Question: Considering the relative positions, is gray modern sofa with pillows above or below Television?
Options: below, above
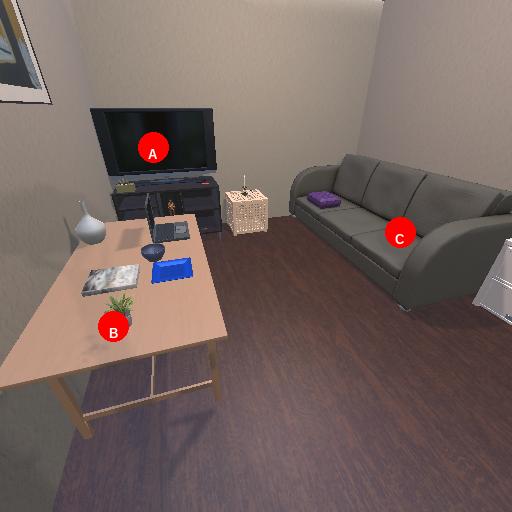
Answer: below